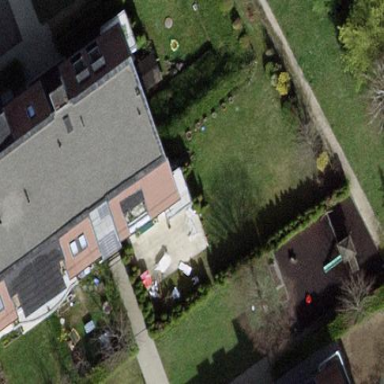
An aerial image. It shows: Garden enclosed by fence.